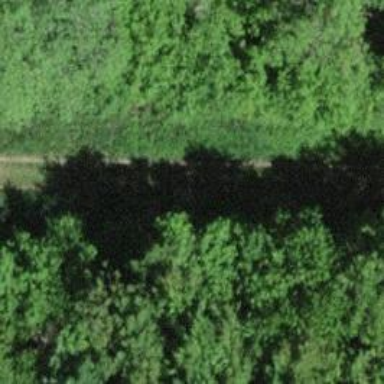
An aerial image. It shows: Track with grade 3 tracktype.